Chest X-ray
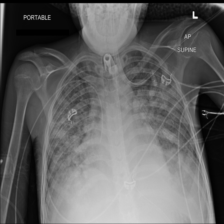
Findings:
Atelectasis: negative
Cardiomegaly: negative
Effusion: negative
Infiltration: positive
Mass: negative
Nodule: negative
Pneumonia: positive
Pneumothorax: negative
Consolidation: negative
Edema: positive
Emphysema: negative
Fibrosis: negative
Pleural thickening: negative
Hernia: negative